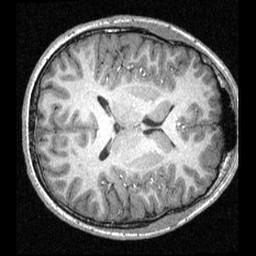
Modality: T1w
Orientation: axial